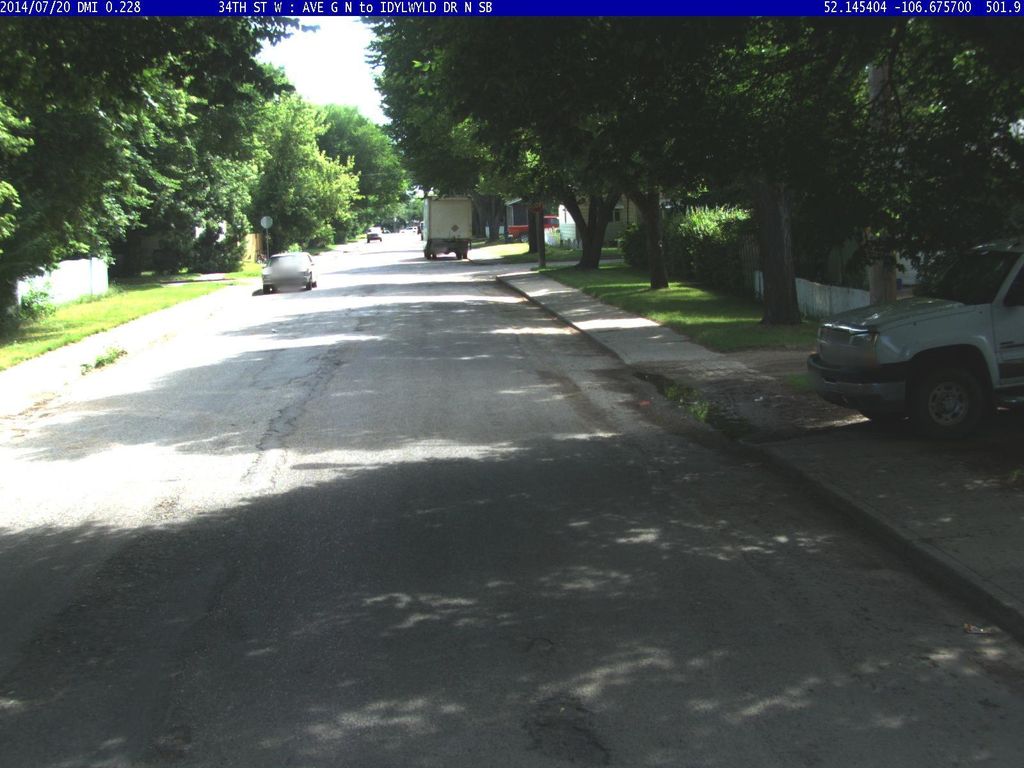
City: saskatoon